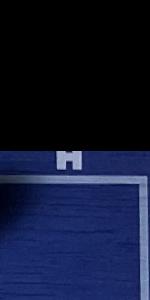
Label: Empty